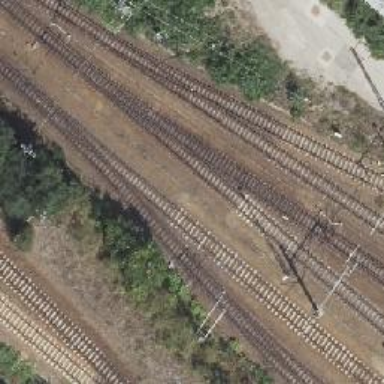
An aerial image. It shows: Railway switch.